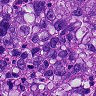
Metastatic tissue present: yes